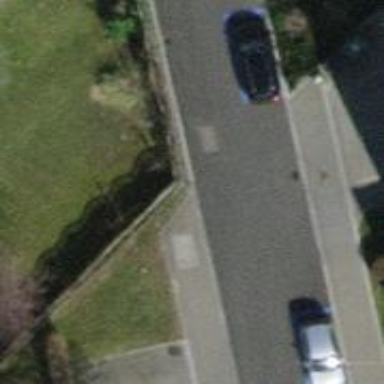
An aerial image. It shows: Bollard.